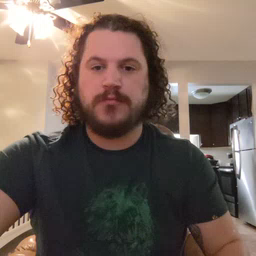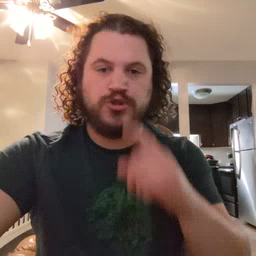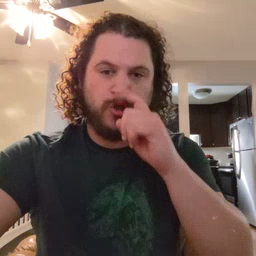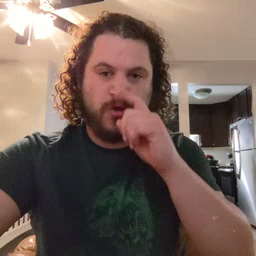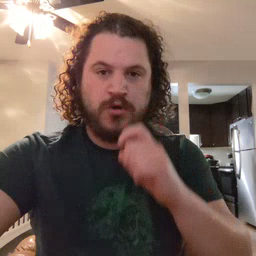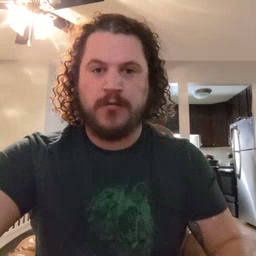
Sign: doll